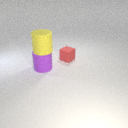
large purple rubber cylinder to the left of small red rubber cube